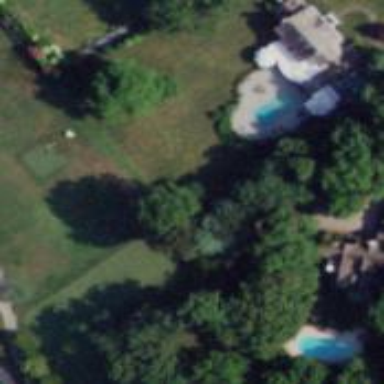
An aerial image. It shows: Grass area designated as golf tee.